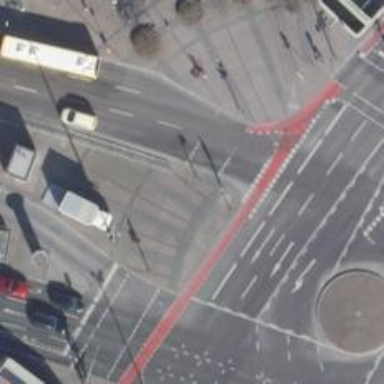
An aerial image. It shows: Traffic island located on footway.